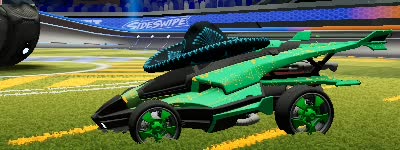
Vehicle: aftershock